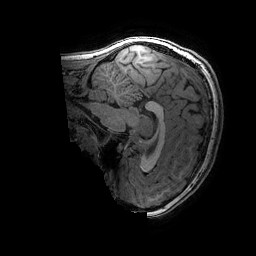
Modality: T1w
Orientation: sagittal
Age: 11
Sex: female
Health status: ill
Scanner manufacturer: ge
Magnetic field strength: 3 T
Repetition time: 0.007664 s
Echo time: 0.00342 s